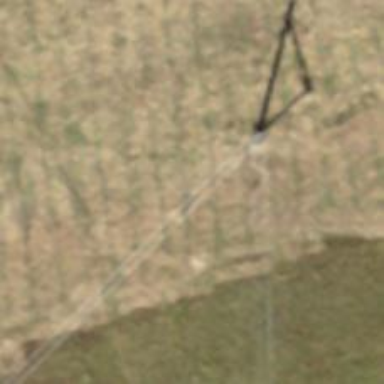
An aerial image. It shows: Minor power line.